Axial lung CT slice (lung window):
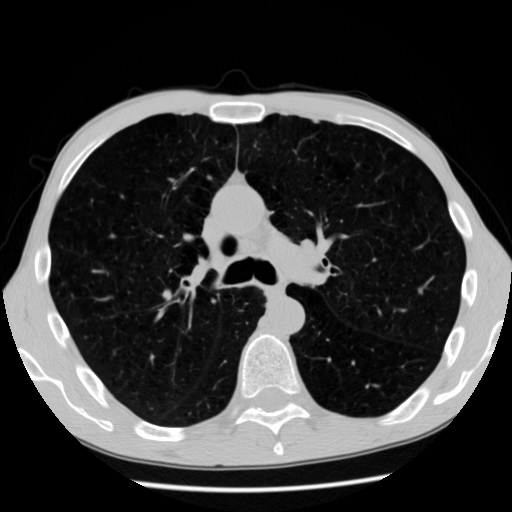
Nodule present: no